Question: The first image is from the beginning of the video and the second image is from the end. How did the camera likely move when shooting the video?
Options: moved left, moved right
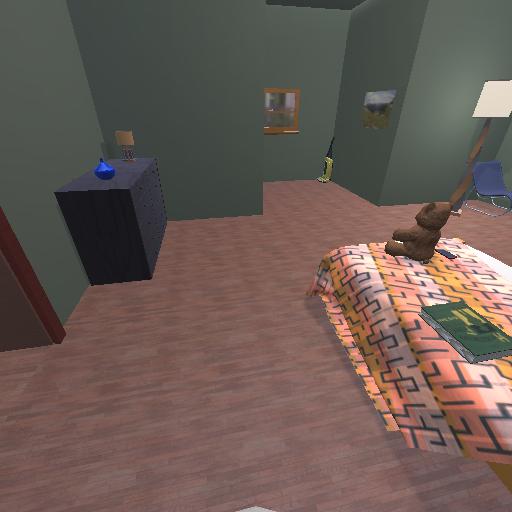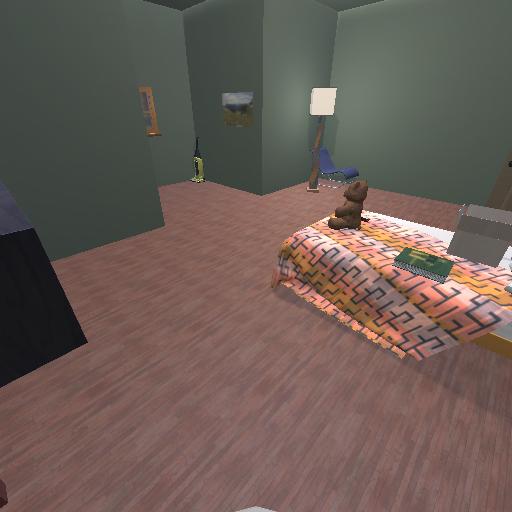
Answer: moved left